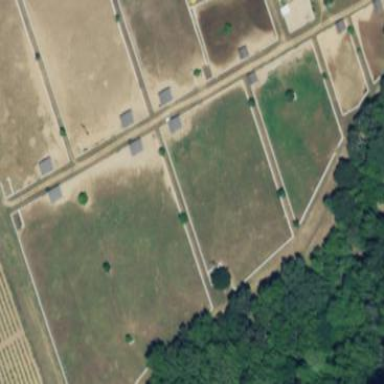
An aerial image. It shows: Farmyard area.